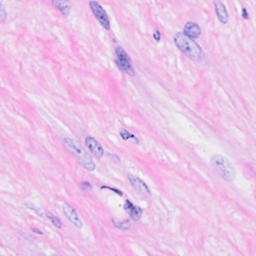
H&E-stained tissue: Breast